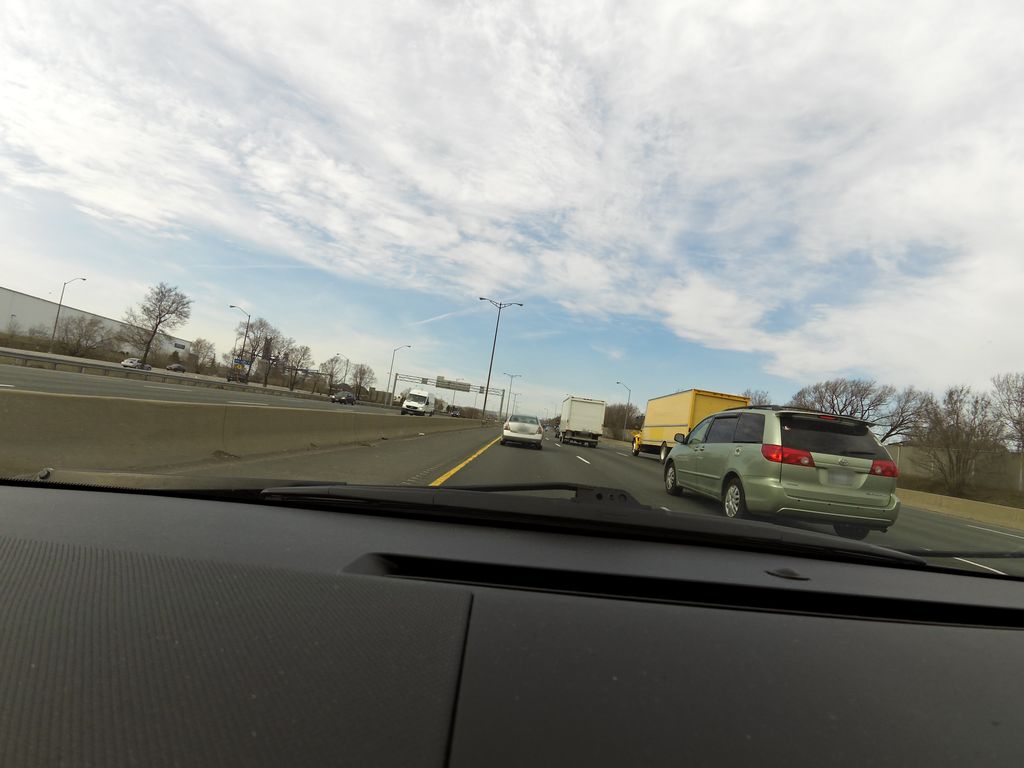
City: hamilton